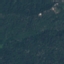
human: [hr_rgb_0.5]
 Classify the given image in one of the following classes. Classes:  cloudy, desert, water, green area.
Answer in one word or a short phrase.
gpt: green area